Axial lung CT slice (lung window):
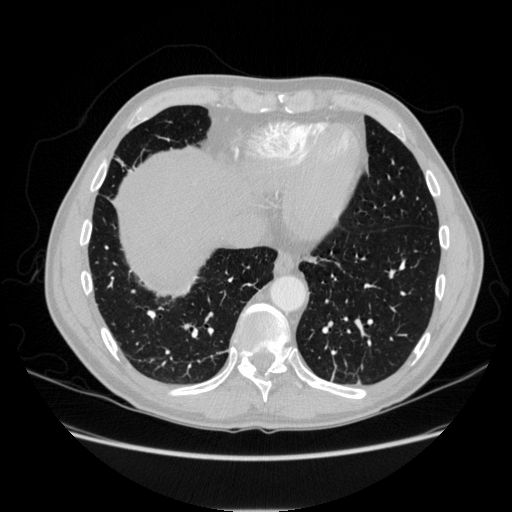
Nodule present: no